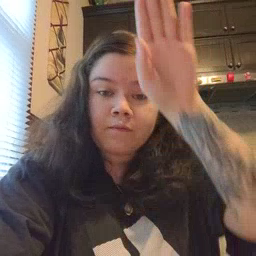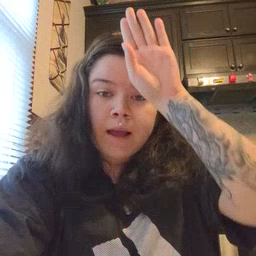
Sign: fireman